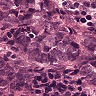
Metastatic tissue present: yes